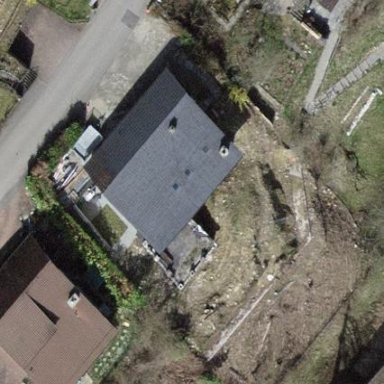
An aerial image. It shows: Detached building.